Interaction volume radius: 5 \u00c5
Interaction volume height: 40 \u00c5
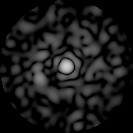
Disorder parameter: 0.8532